在平面直角坐标系 $xOy$ 中（如图），已知二次函数 $y = ax^2 + bx + 2$ 的图像与 $x$ 轴负半轴交于点 $A$，与 $y$ 轴交于点 $B$，且 $OA = OB$.

(1) 当 $x = -\frac{1}{a}$ 时，求该二次函数的函数值；

(2) 定义：对于一个函数 $y = f(x)$，满足 $f(x) = x$ 的实数 $x$ 叫做这个函数的不动点．如果二次函数 $y = ax^2 + bx + 2$ 存在唯一的一个不动点，试求出这个不动点；

(3) 将 $\triangle AOB$ 绕点 $B$ 逆时针旋转，点 $O$ 落在点 $C$ 处，点 $A$ 落在点 $D$ 处，当四边形 $ABCD$ 是梯形时，点 $C$ 恰好落在该二次函数图像上，求该二次函数的解析式．
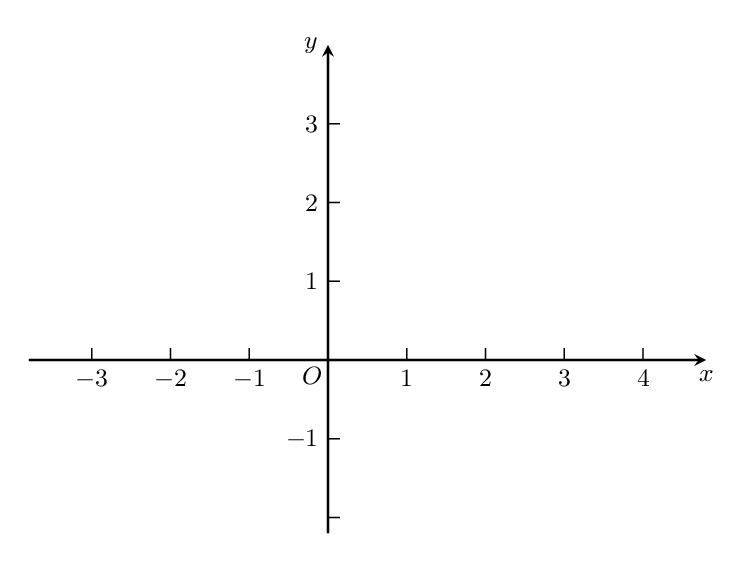
【解答】
\noindent \textbf{【答案】}
\noindent (1) \(0\)

\noindent (2) 这个不动点是 \(x = -1\)

\noindent (3) \(y = (\sqrt{2} - 2)x^2 + (2\sqrt{2} - 3)x + 2\) 或 \(y = -\dfrac{1}{4}x^2 + \dfrac{1}{2}x + 2\)

\medskip
\noindent \textbf{【知识点】}
\(y = ax^2 + bx + c\) 的图象与性质、解直角三角形的相关计算、待定系数法求二次函数解析式、根据旋转的性质求解

\medskip
\noindent \textbf{【分析】}
\noindent (1) 令 \(x = 0\)，得 \(y = 2\)，得 \(B(0,2)\)，进而得 \(A(-2,0)\)，代入解析式得 \(4a - 2b + 2 = 0\)，得 \(b = 2a + 1\)，从而得 \(y = ax^2 + (2a + 1)x + 2\)，再把 \(x = -\dfrac{1}{a}\) 代入解析式 \(y = ax^2 + (2a + 1)x + 2\) 即可得解；

\noindent (2) 由 \(ax^2 + (2a + 1)x + 2 = x\) 得：\(ax^2 + 2ax + 2 = 0\)，根据函数 \(y = ax^2 + bx + 2\) 有唯一的不动点得 \(a = 2\)。把 \(a = 2\) 代入 \(ax^2 + 2ax + 2 = 0\)，得 \(2x^2 + 4x + 2 = 0\)，求解即可；

\noindent (3) 分 \(BC \parallel AD\) 和 \(CD \parallel AB\) 利用直角三角形、旋转的性质及二次函数的图像及性质即可求解。

\medskip
\noindent \textbf{【详解】}
\noindent (1) 解：令 \(x = 0\)，得 \(y = 2\)，
\[
\therefore B(0,2)
\]
\[
\therefore OA = OB = 2.
\]
\[
\therefore A(-2,0)
\]
代入解析式 \(y = ax^2 + bx + 2\) 得 \(4a - 2b + 2 = 0\)，得
\[
\therefore b = 2a + 1
\]
\[
\therefore y = ax^2 + (2a + 1)x + 2
\]
当 \(x = -\dfrac{1}{a}\) 时，
\[
y = a\left(-\dfrac{1}{a}\right)^2 + (2a + 1)\left(-\dfrac{1}{a}\right) + 2 = \dfrac{1}{a} - 2 - \dfrac{1}{a} + 2 = 0
\]
\(\therefore\) 当 \(x = -\dfrac{1}{a}\) 时，\(y = 0\)。

\medskip
\noindent (2) 解：由 \(ax^2 + (2a + 1)x + 2 = x\) 得：
\[
ax^2 + 2ax + 2 = 0
\]
\(\because\) 有唯一的不动点，
\[
\therefore \Delta = (2a)^2 - 4a \times 2 = 0
\]
解得：\(a = 0\)（舍去）或 \(a = 2\)。

当 \(a = 2\) 时，
\[
2x^2 + 4x + 2 = 0
\]
\[
\therefore x = -1
\]
\(\therefore\) 这个不动点是 \(x = -1\)。

\medskip
\noindent (3) 解：① 当 \(BC \parallel AD\) 时，如图：

由旋转可得 \(BC = OB = 2\)，\(OA = CD = 2\)，\(\angle C = \angle AOB = 90^\circ\)，
\[
\therefore C(2,2)
\]
\[
\therefore 4a + 2(2a + 1) + 2 = 2
\]
\[
\therefore a = -\dfrac{1}{4}
\]
\[
\therefore y = -\dfrac{1}{4}x^2 + \dfrac{1}{2}x + 2
\]

② 当 \(CD \parallel AB\) 时，如图，过点 \(C\) 作 \(CH \perp BD\) 于点 \(H\)：

由旋转得 \(BC = BO = OA = CD = 2\)，\(\angle BCD = \angle AOB = 90^\circ\)，
\[
\therefore \angle ABO = \angle CBO = 45^\circ
\]

\[
\therefore BH = \cos45^\circ \cdot BC = \sqrt{2},\ CH = \sin45^\circ \cdot BC = \sqrt{2}
\]
\[
\therefore OH = OB - BH = 2 - \sqrt{2}
\]
\[
\therefore C(\sqrt{2},\ 2 - \sqrt{2})
\]
\[
\therefore 2a + (2a + 1)\sqrt{2} + 2 = 2 - \sqrt{2}
\]
解得 \(a = \sqrt{2} - 2\)，
\[
\therefore y = (\sqrt{2} - 2)x^2 + (2\sqrt{2} - 3)x + 2
\]

故二次函数解析式为
\[
y = (\sqrt{2} - 2)x^2 + (2\sqrt{2} - 3)x + 2
\]
或
\[
y = -\dfrac{1}{4}x^2 + \dfrac{1}{2}x + 2
\]

\medskip
\noindent \textbf{【点睛】}
本题主要考查了二次函数的图形及性质，一元二次方程根的判别式，解直角三角形及旋转的性质，熟练掌握二次函数的图形及性质是解题的关键。
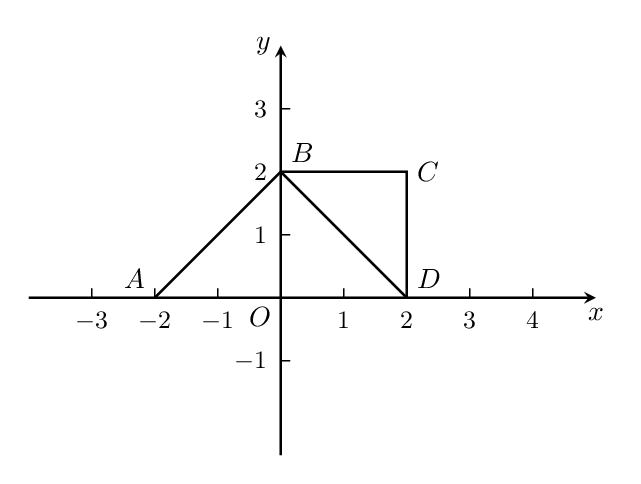
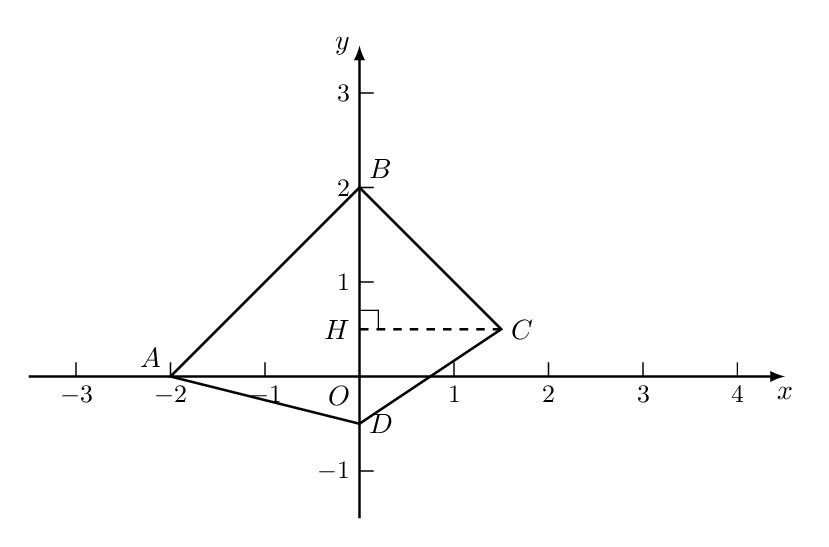